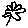
Label: flower